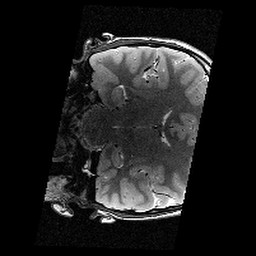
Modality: T2w
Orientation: coronal
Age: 12
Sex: male
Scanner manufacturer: siemens
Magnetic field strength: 3 T
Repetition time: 9.23 s
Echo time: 0.067 s